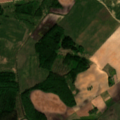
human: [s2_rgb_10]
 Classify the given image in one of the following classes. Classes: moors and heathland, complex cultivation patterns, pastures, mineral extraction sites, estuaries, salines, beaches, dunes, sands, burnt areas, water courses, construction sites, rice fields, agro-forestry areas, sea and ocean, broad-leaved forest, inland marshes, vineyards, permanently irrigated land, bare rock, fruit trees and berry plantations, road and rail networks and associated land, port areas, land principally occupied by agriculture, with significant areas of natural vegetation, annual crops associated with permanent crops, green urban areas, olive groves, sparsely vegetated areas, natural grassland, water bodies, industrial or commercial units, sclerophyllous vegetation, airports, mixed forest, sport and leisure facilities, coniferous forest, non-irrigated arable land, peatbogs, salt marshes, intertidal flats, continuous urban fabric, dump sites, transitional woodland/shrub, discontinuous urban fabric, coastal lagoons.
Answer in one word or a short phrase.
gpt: non-irrigated arable land, mixed forest